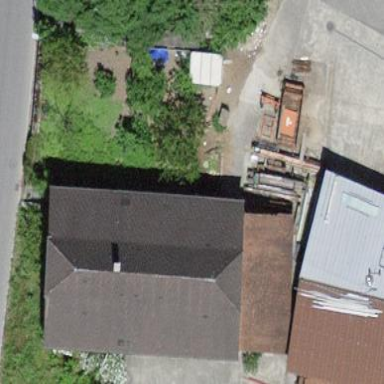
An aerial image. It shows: Farm building.